Field crop: tomato
Growth stage: 2
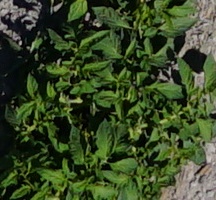
Species: tomato